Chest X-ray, PA view. Patient: 18 years old, sex M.
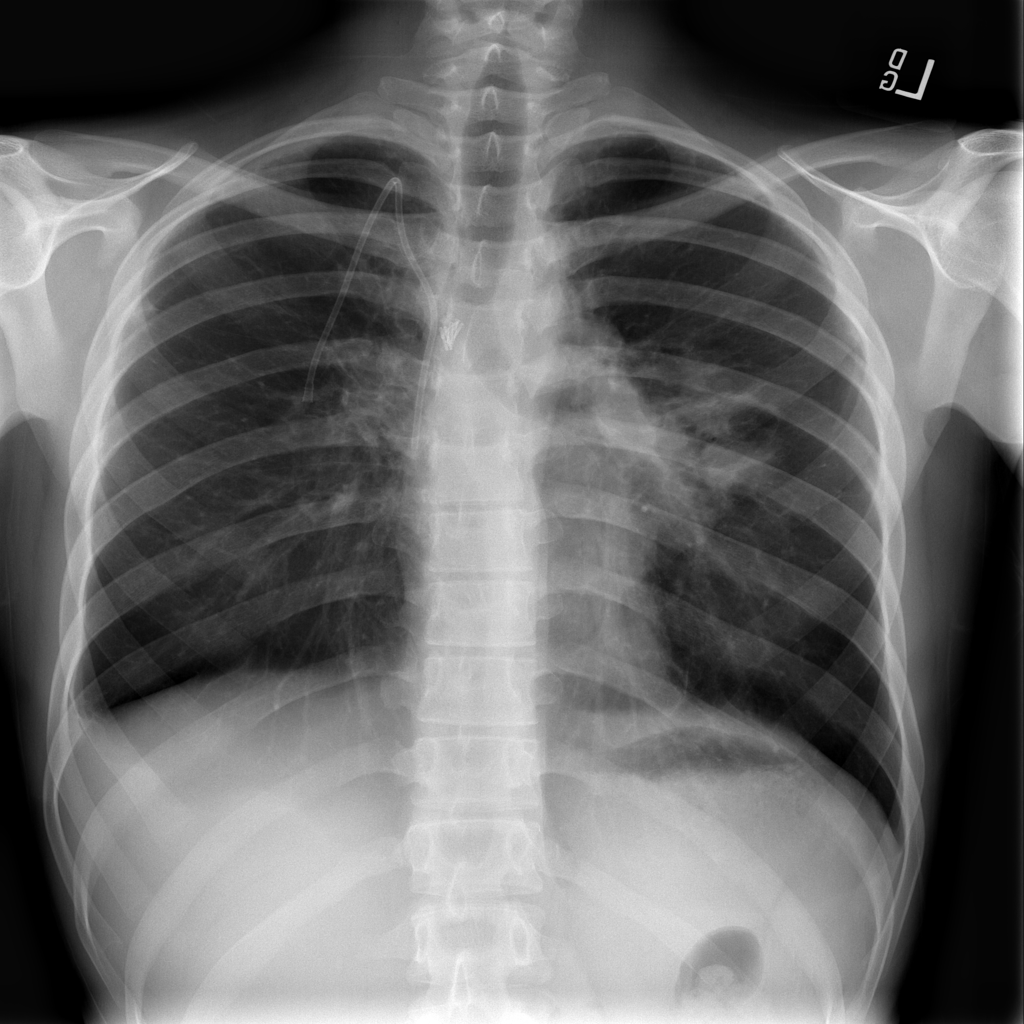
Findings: Mass